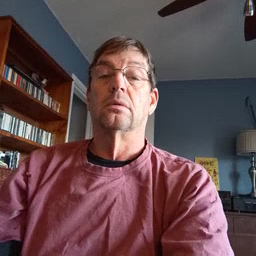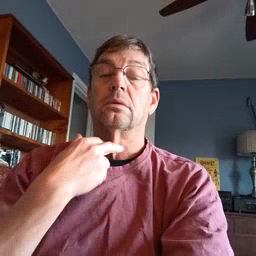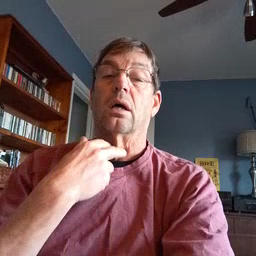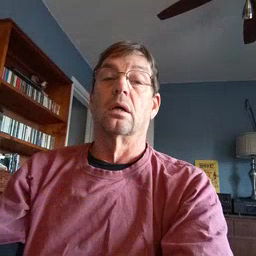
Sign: stuck